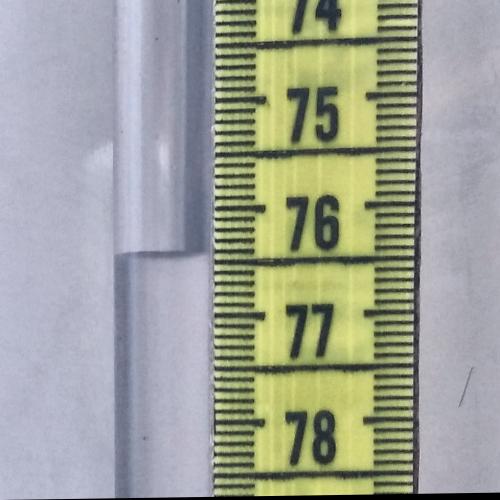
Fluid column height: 76.4 cm